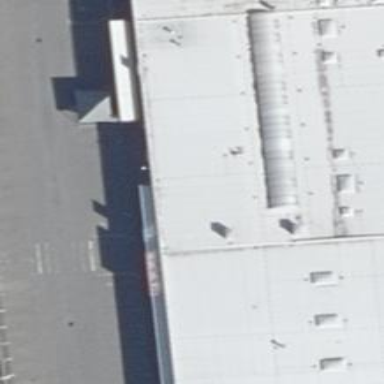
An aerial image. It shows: Department store.